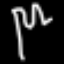
Label: fork